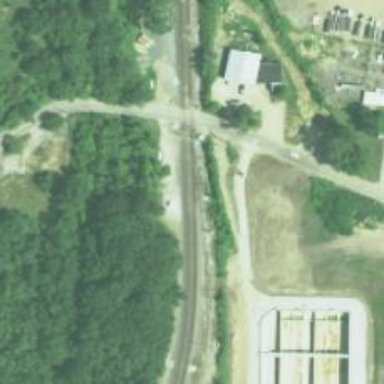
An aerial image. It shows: Junction on the railway.